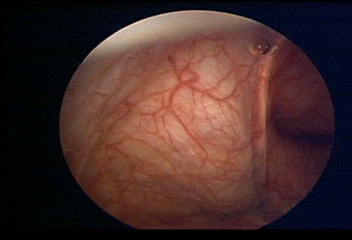
Modality: WLC
Class: Foreign bodies
Subclass: AirBubble
Bladder cancer association: No
Annotated structures: Air bubble